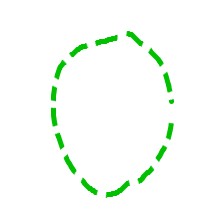
Shape: circle